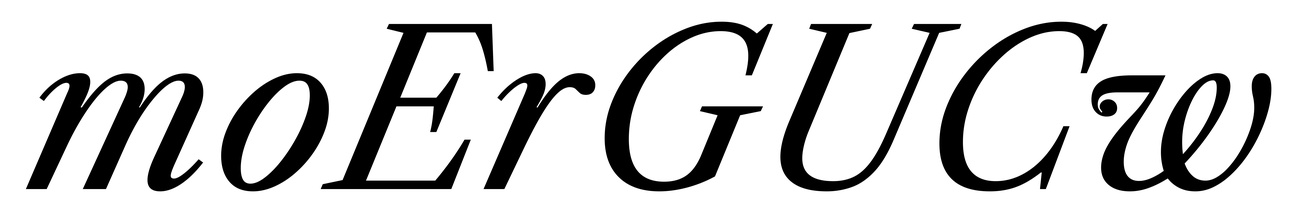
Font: LibreCaslonText-Italic_Italic